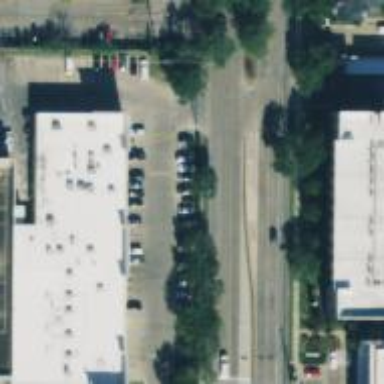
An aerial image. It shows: Parking space is available.